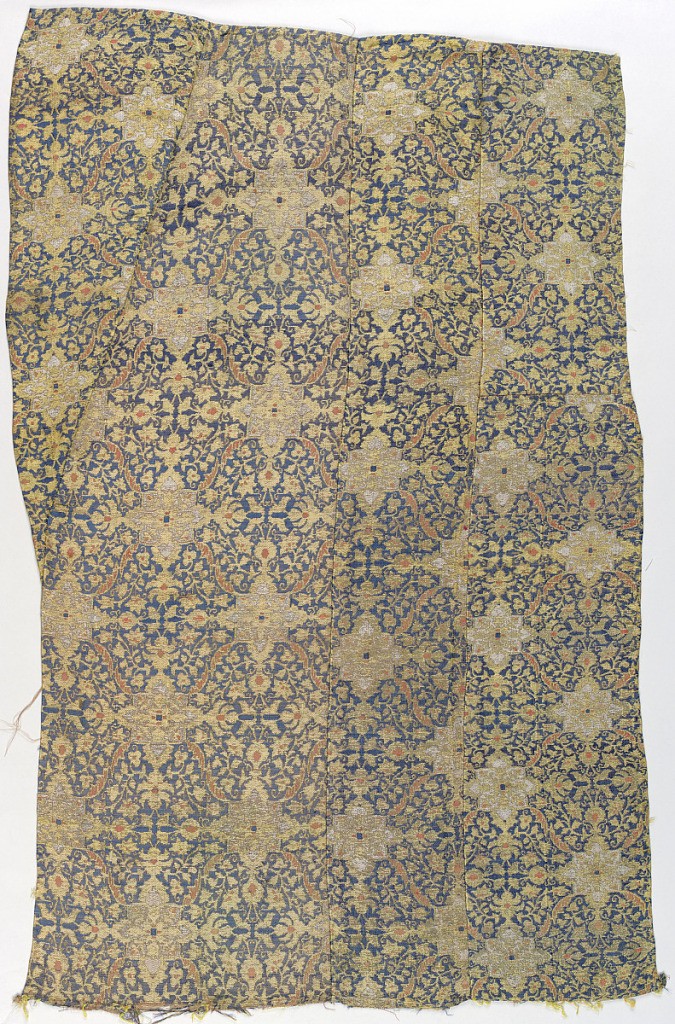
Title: Fragment
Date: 17th century
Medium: silk, metallics Technique: woven
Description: Stars in red, white and metallic on blue groun